Question: One model creates :name, :metric (Quantified.rb), and the other creates :result_value, :result_date (Result.rb).
'''
class Quantified < ActiveRecord::Base
belongs_to :user
scope :averaged, -> { where(categories: 'Monthly Average') }
scope :instance, -> { where(categories: 'One-Time Instance') }
has_many :results
CATEGORIES = ['Monthly Average', 'One-Time Instance']
end
class Result < ActiveRecord::Base
belongs_to :user
belongs_to :quantified
end
'''
What do I need to do in the _form and/or controller that would allow a User to add his results_date & results_value (results _form) to a respective name and metric (quantifieds _form)?
'''
<%= form_for(@quantified) do |f| %>
<% if @quantified.errors.any? %>
<div id="error_explanation">
<h2><%= pluralize(@quantified.errors.count, "error") %> prohibited this quantified from being saved:</h2>
<ul>
<% @quantified.errors.full_messages.each do |message| %>
<li><%= message %></li>
<% end %>
</ul>
</div>
<% end %>
<div class="america">
<form>
<%= f.select :categories, Quantified::CATEGORIES %>
<br>
<br>
<div class="form-group">
<%= f.text_field :name, class: 'form-control', placeholder: 'Enter Name' %>
</div>
<div class="form-group">
<%= f.text_field :metric, class: 'form-control', placeholder: 'Enter Metric (i.e. Miles, Pounds, $, Subscribers)' %>
</div>
<div class="date-group">
<label> Date: </label>
<%= f.date_select :date, :order => [:month, :year], class: 'date-select' %>
</div>
<div class="america2">
<%= button_tag(type: 'submit', class: "btn") do %>
<span class="glyphicon glyphicon-plus"></span>
<% end %>
<%= link_to quantifieds_path, class: 'btn' do %>
<span class="glyphicon glyphicon-chevron-left"></span>
<% end %>
<%= link_to @quantified, method: :delete, data: { confirm: 'Are you sure?' }, class: 'btn' do %>
<span class="glyphicon glyphicon-trash"></span>
<% end %>
</div>
</form>
</div>
<% end %>
<%= form_for(@result) do |f| %>
<% if @result.errors.any? %>
<div id="error_explanation">
<h2><%= pluralize(@result.errors.count, "error") %> prohibited this result from being saved:</h2>
<ul>
<% @result.errors.full_messages.each do |message| %>
<li><%= message %></li>
<% end %>
</ul>
</div>
<% end %>
<div class="america">
<form>
<div class="form-group">
<%= f.text_field :result_value, class: 'form-control', placeholder: 'Enter Result' %>
</div>
<div class="date-group">
<label> Date: </label>
<%= f.date_select :result_date, :order => [:month, :year], class: 'date-select' %>
</div>
<div class="america2">
<%= button_tag(type: 'submit', class: "btn") do %>
<span class="glyphicon glyphicon-plus"></span>
<% end %>
<%= link_to results_path, class: 'btn' do %>
<span class="glyphicon glyphicon-chevron-left"></span>
<% end %>
<%= link_to @result, method: :delete, data: { confirm: 'Are you sure?' }, class: 'btn' do %>
<span class="glyphicon glyphicon-trash"></span>
<% end %>
</div>
</form>
</div>
<% end %>
'''
For example User inputs:
:name = Ran
:metric = miles
Then for every month henceforth he would input his average miles ran for that month. How do I create a relationship between these two forms?
:result_value = 2.1
:result_date = January
:result_value = 1.8
:result_date = December
*Each name/metric has many result values/dates.
'''
class QuantifiedsController < ApplicationController
before_action :set_quantified, only: [:show, :edit, :update, :destroy]
before_action :authenticate_user!, except: [:index, :show]
def index
@averaged_quantifieds = current_user.quantifieds.averaged
@instance_quantifieds = current_user.quantifieds.instance
@results = Result.all.order("result_date")
end
def show
end
def new
@quantified = current_user.quantifieds.build
end
def edit
end
def create
@quantified = current_user.quantifieds.build(quantified_params)
if @quantified.save
redirect_to quantifieds_url, notice: 'Goal was successfully created'
else
render action: 'new'
end
end
def update
if @quantified.update(quantified_params)
redirect_to quantifieds_url, notice: 'Goal was successfully updated'
else
render action: 'edit'
end
end
def destroy
@quantified.destroy
redirect_to quantifieds_url
end
private
def set_quantified
@quantified = Quantified.find(params[:id])
end
def correct_user
@quantified = current_user.quantifieds.find_by(id: params[:id])
redirect_to quantifieds_path, notice: "Not authorized to edit this goal" if @quantified.nil?
end
def quantified_params
params.require(:quantified).permit(:categories, :name, :metric, :result, :date)
end
end
'''
'''
class ResultsController < ApplicationController
before_action :set_result, only: [:show, :edit, :update, :destroy]
before_action :authenticate_user!, except: [:index, :show]
def index
@results = Result.all.order("result_date")
end
def show
end
def new
@result = current_user.results.build
end
def edit
end
def create
@result = current_user.results.build(result_params)
if @result.save
redirect_to @result, notice: 'Goal was successfully created'
else
render action: 'new'
end
end
def update
if @result.update(result_params)
redirect_to @result, notice: 'Goal was successfully updated'
else
render action: 'edit'
end
end
def destroy
@result.destroy
redirect_to results_url
end
private
def set_result
@result = Result.find(params[:id])
end
def correct_user
@result = current_user.results.find_by(id: params[:id])
redirect_to results_path, notice: "Not authorized to edit this result" if @result.nil?
end
def result_params
params.require(:result).permit(:result_value, :result_date)
end
end
'''
The index would turn something out like this where each name (metric)'s would have multiple results and dates:

I tried implementing these instructions but I keep getting different errors with different variations: <URL>
I also tried this tutorial: <URL>. But it's a bit outdated so I get a bunch of errors.
Thanks in advance for any help you could give me!
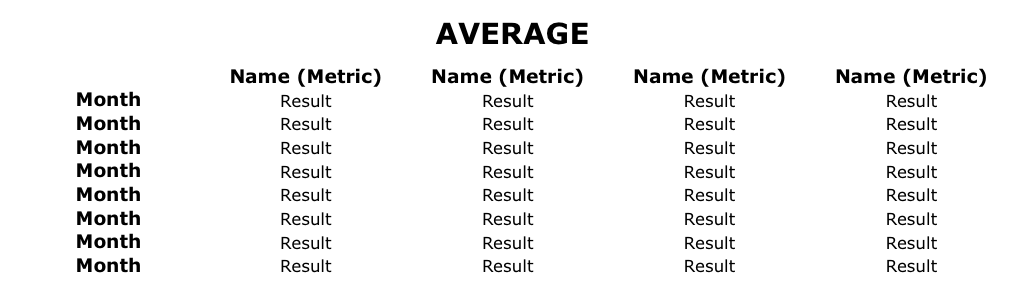
Answer: what you are trying to do is you can read more about it <URL>
Examples:
'''
# creates avatar_attributes=
accepts_nested_attributes_for :avatar, reject_if: proc { |attributes| attributes['name'].blank? }
# creates avatar_attributes=
accepts_nested_attributes_for :avatar, reject_if: :all_blank
# creates avatar_attributes= and posts_attributes=
accepts_nested_attributes_for :avatar, :posts, allow_destroy: true
'''
this is the class definition
'''
# File activerecord/lib/active_record/nested_attributes.rb, line 301
def accepts_nested_attributes_for(*attr_names)
options = { :allow_destroy => false, :update_only => false }
options.update(attr_names.extract_options!)
options.assert_valid_keys(:allow_destroy, :reject_if, :limit, :update_only)
options[:reject_if] = REJECT_ALL_BLANK_PROC if options[:reject_if] == :all_blank
attr_names.each do |association_name|
if reflection = _reflect_on_association(association_name)
reflection.autosave = true
add_autosave_association_callbacks(reflection)
nested_attributes_options = self.nested_attributes_options.dup
nested_attributes_options[association_name.to_sym] = options
self.nested_attributes_options = nested_attributes_options
type = (reflection.collection? ? :collection : :one_to_one)
generate_association_writer(association_name, type)
else
raise ArgumentError, "No association found for name '#{association_name}'. Has it been defined yet?"
end
end
end
'''
Also if you need more there is a really cool video from rails cast that explains it <URL>